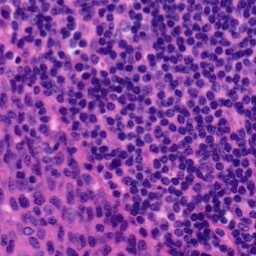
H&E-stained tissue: Tonsil